Field crop: maize
Growth stage: 2
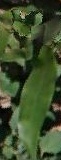
Species: maize